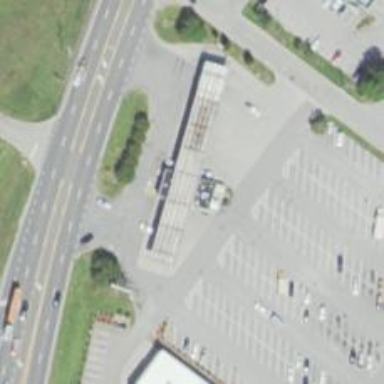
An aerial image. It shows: Convenience shop.